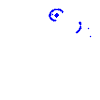
Particle: kaon